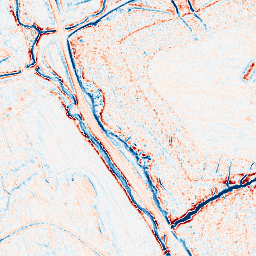
Category: edge_preserving
Decomposition family: anisotropic_diffusion
Decomposition parameters: iterations: 10
kappa: 50
gamma: 0.15
Upsampling method: quintic
Upsampling parameters: scale: 8
Upsampling scale: 8